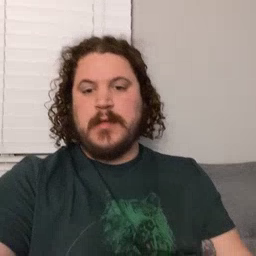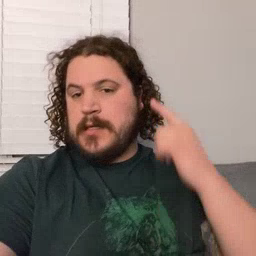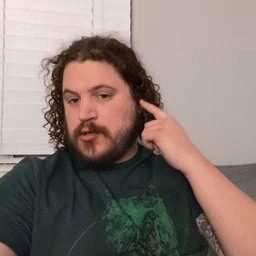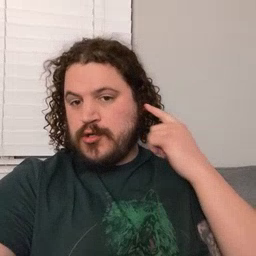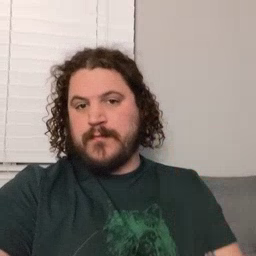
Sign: ear